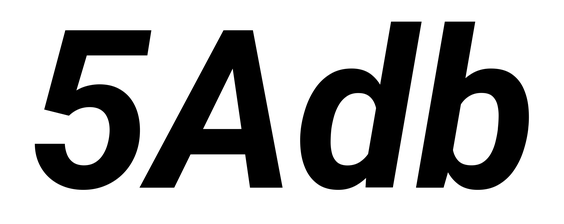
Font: Roboto-Italic_Bold_Italic